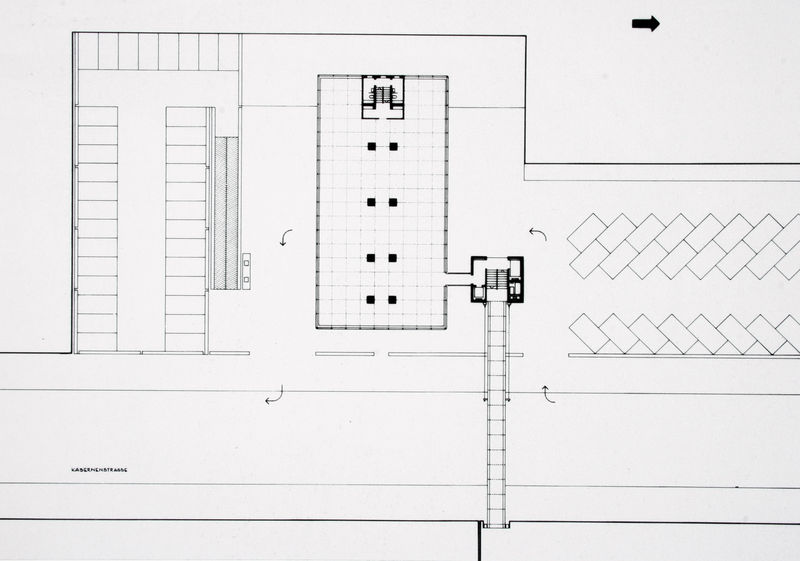
Titel: Grundriß Erdgeschoß
Künstler: Paul Schneider-Esleben
Standort: Düsseldorf
Institution: Verwaltungsgebäude der Commerzbank
Schlagwörter: zeichnung, plan, grundriss